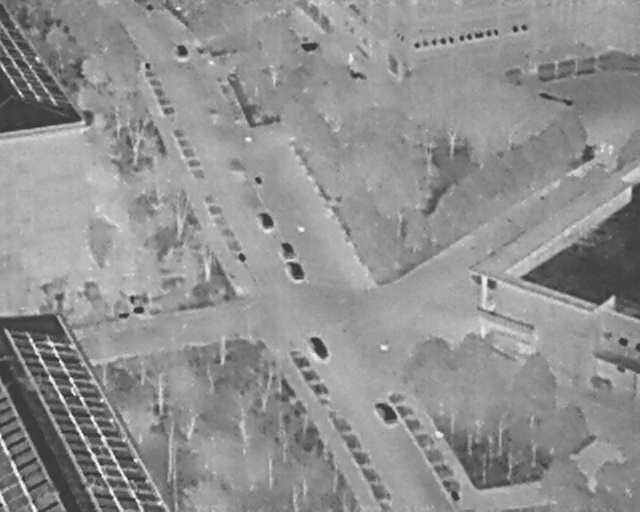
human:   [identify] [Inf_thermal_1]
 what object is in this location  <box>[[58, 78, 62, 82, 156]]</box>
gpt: <ref>1 small car at the bottom</ref>

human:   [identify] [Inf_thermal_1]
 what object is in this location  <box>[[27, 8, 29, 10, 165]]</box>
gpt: <ref>1 small car at the top left</ref>